Question: I have a chart that looks like the below. The line is a rolling average of the third column from each category. I would like to position the marker for the line in the middle of the green/yellow column rather than the middle of the black, for each category. Is this possible?

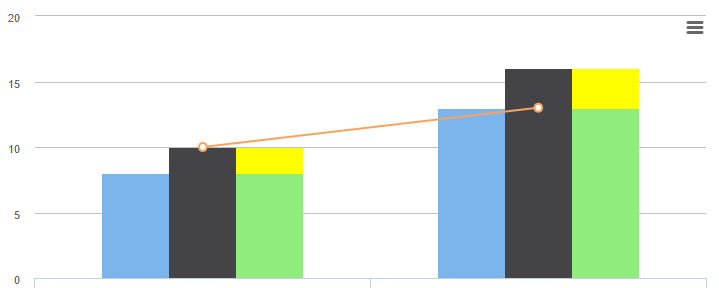
Answer: Use 'pointPlacement' property:
'''
series: [..., {
pointPlacement: 0.2,
...
}]
'''
---
<URL>
<URL>